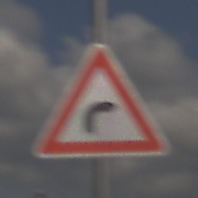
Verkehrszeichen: KurveRechts
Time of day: Midday
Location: Outdoor (RoadRail)
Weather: PartlyCloudy
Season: NotSpecified
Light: Natural